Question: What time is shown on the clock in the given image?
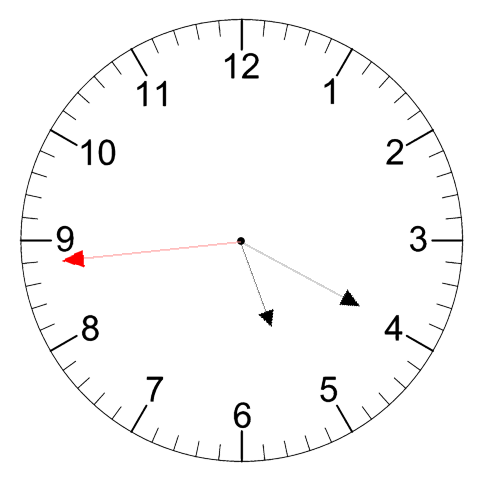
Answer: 05:19:44